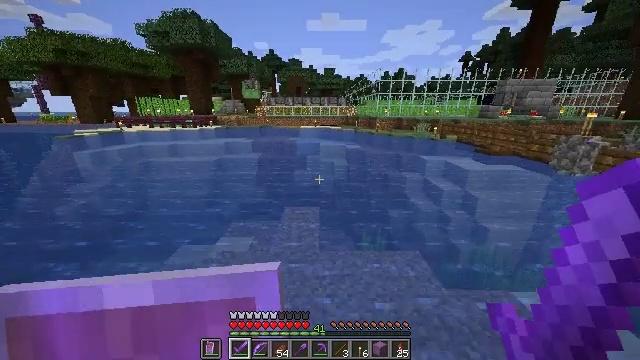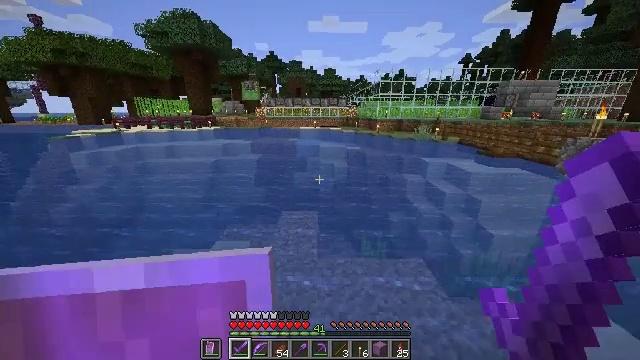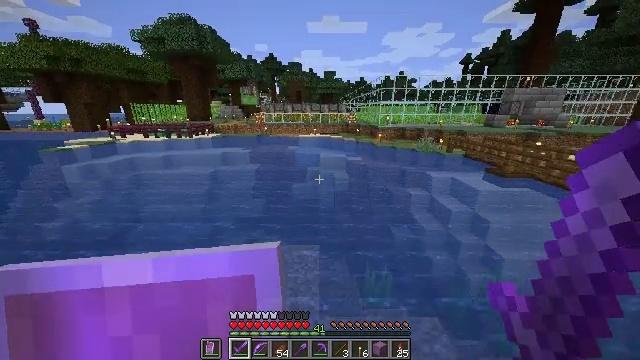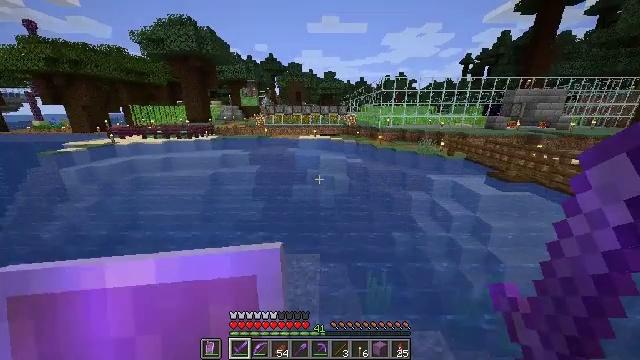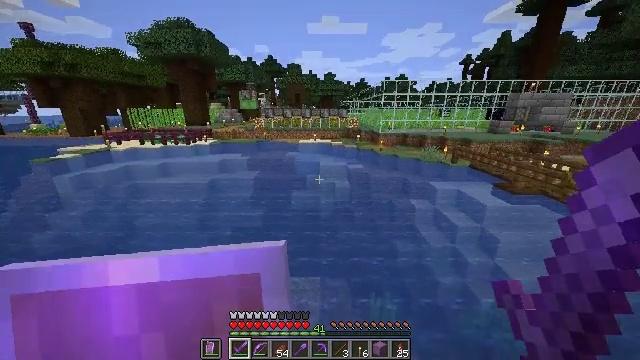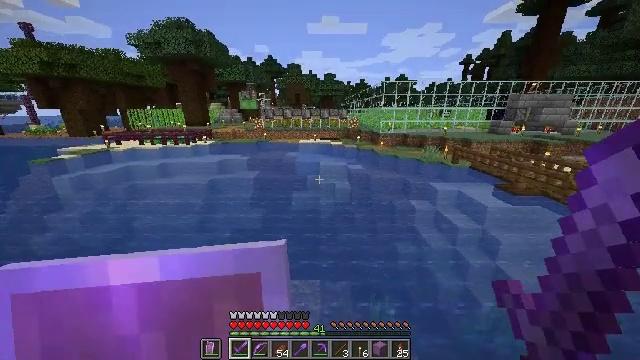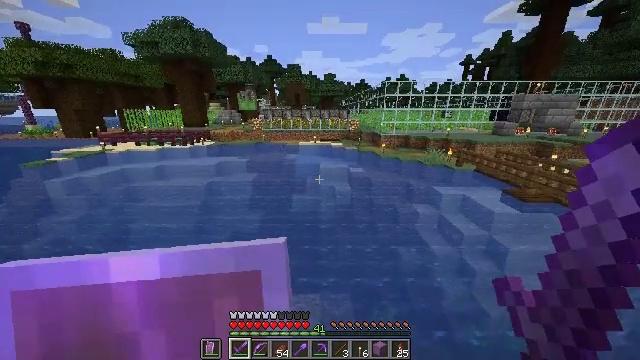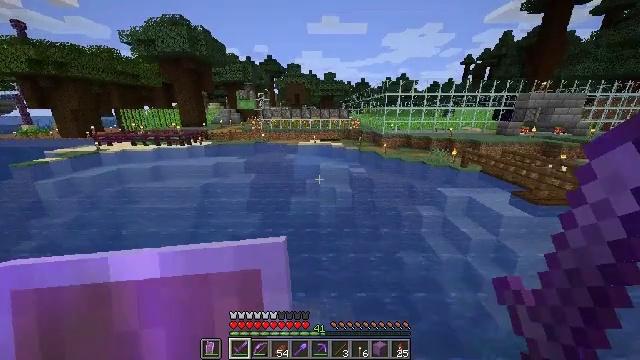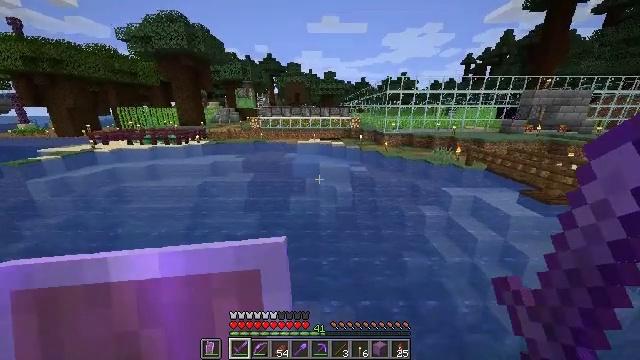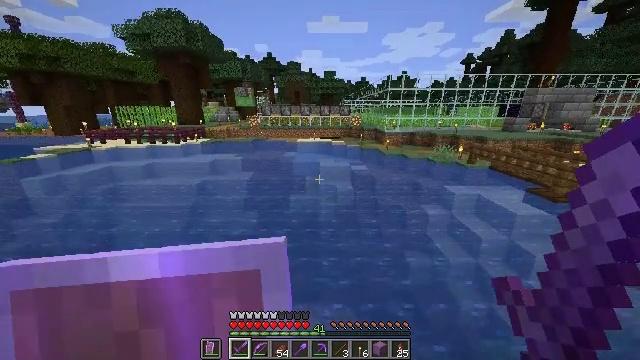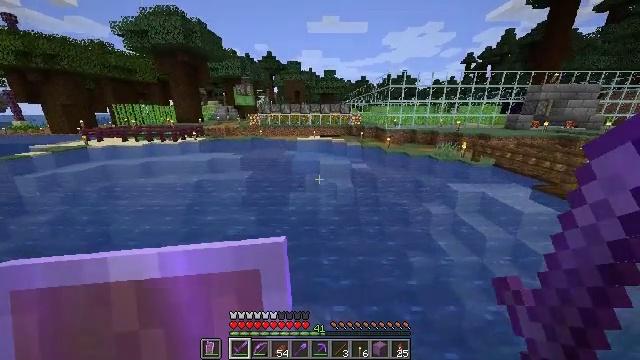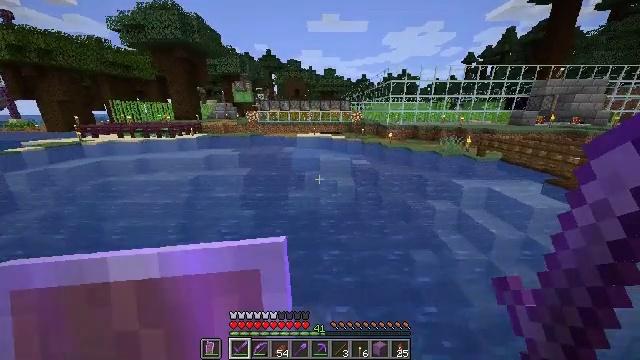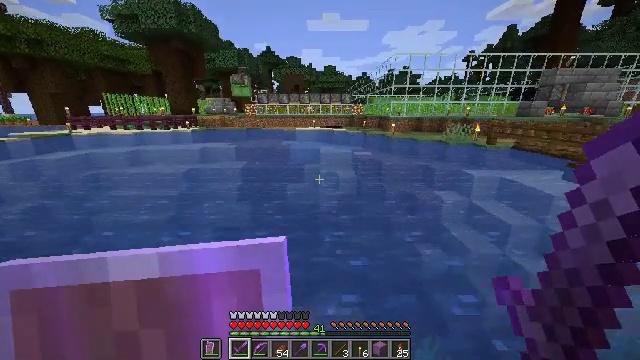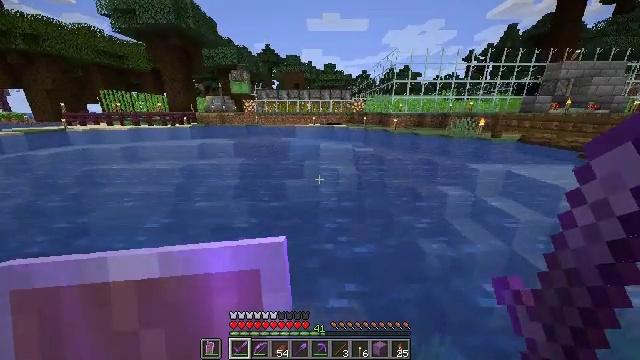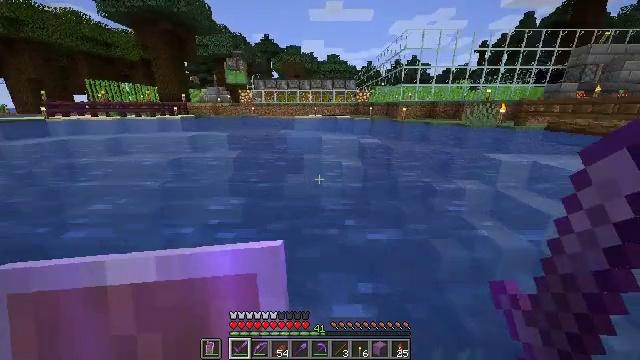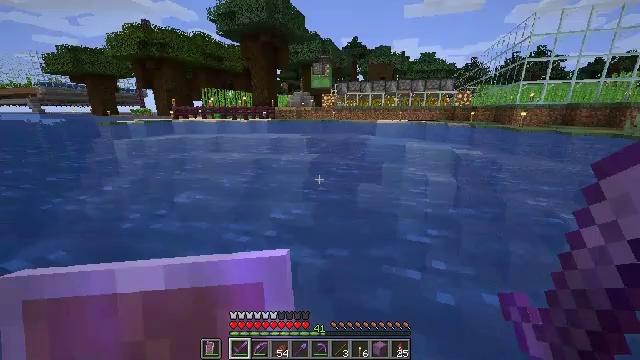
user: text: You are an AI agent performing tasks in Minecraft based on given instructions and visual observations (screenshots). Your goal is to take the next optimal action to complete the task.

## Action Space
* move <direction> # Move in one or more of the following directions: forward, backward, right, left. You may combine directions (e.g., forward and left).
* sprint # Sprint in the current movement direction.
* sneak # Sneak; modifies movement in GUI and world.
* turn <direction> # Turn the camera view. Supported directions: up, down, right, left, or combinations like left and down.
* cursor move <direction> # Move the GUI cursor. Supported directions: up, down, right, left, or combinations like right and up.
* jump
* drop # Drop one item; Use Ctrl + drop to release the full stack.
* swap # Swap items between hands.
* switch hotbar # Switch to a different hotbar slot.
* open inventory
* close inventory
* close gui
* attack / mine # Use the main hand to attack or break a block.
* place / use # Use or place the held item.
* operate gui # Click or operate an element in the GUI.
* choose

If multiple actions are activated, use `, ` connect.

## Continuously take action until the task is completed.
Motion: motion action
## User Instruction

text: Break the dandelion to obtain it.
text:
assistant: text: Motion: move forward, sprint, jump
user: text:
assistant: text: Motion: move forward, sprint, jump
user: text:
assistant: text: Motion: move forward, sprint, jump
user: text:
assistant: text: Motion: move forward, sprint, jump
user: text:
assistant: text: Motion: move forward, sprint, jump
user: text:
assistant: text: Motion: move forward, sprint, jump
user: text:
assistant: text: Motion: move forward, sprint, jump
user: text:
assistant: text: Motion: move forward, sprint, jump
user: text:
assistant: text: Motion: move forward, sprint
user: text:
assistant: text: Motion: move forward, sprint
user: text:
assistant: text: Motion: move forward, sprint
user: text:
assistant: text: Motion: move forward, sprint
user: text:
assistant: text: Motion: move forward, sprint
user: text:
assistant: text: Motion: move forward, sprint
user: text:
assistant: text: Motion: move forward, sprint, turn left and up
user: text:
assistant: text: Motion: move forward, sprint, turn left
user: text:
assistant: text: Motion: move forward, sprint
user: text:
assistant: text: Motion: move forward, sprint
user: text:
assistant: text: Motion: move forward, sprint
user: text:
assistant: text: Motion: move forward, sprint
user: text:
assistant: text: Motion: move forward, sprint
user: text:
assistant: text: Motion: move forward, sprint
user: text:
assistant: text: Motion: move forward, sprint
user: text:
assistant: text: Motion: move forward, sprint
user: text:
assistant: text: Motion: move forward, sprint
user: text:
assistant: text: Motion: move forward, sprint
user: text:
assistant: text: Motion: move forward, sprint
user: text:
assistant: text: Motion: move forward, sprint
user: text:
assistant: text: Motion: move forward, sprint
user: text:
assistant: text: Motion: move forward, sprint